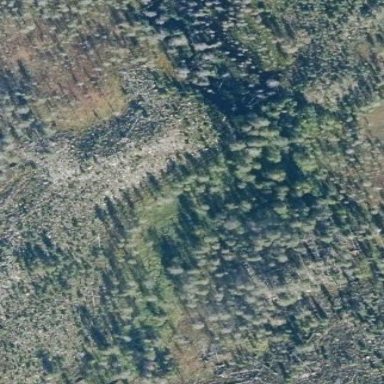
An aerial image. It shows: Clearcut man-made area surrounded by scrub vegetation.